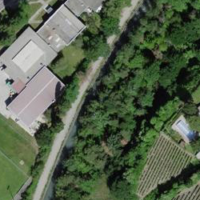
EUNIS habitat code: 54
Species observed at this site:
Prunella vulgaris